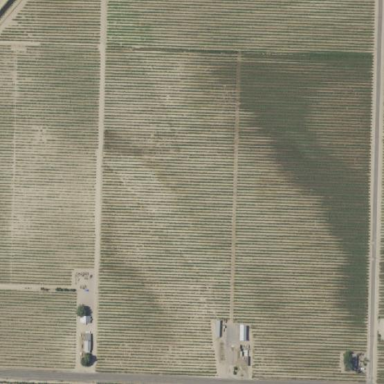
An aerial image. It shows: Vineyard where grapes are grown.